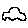
Label: car